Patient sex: F
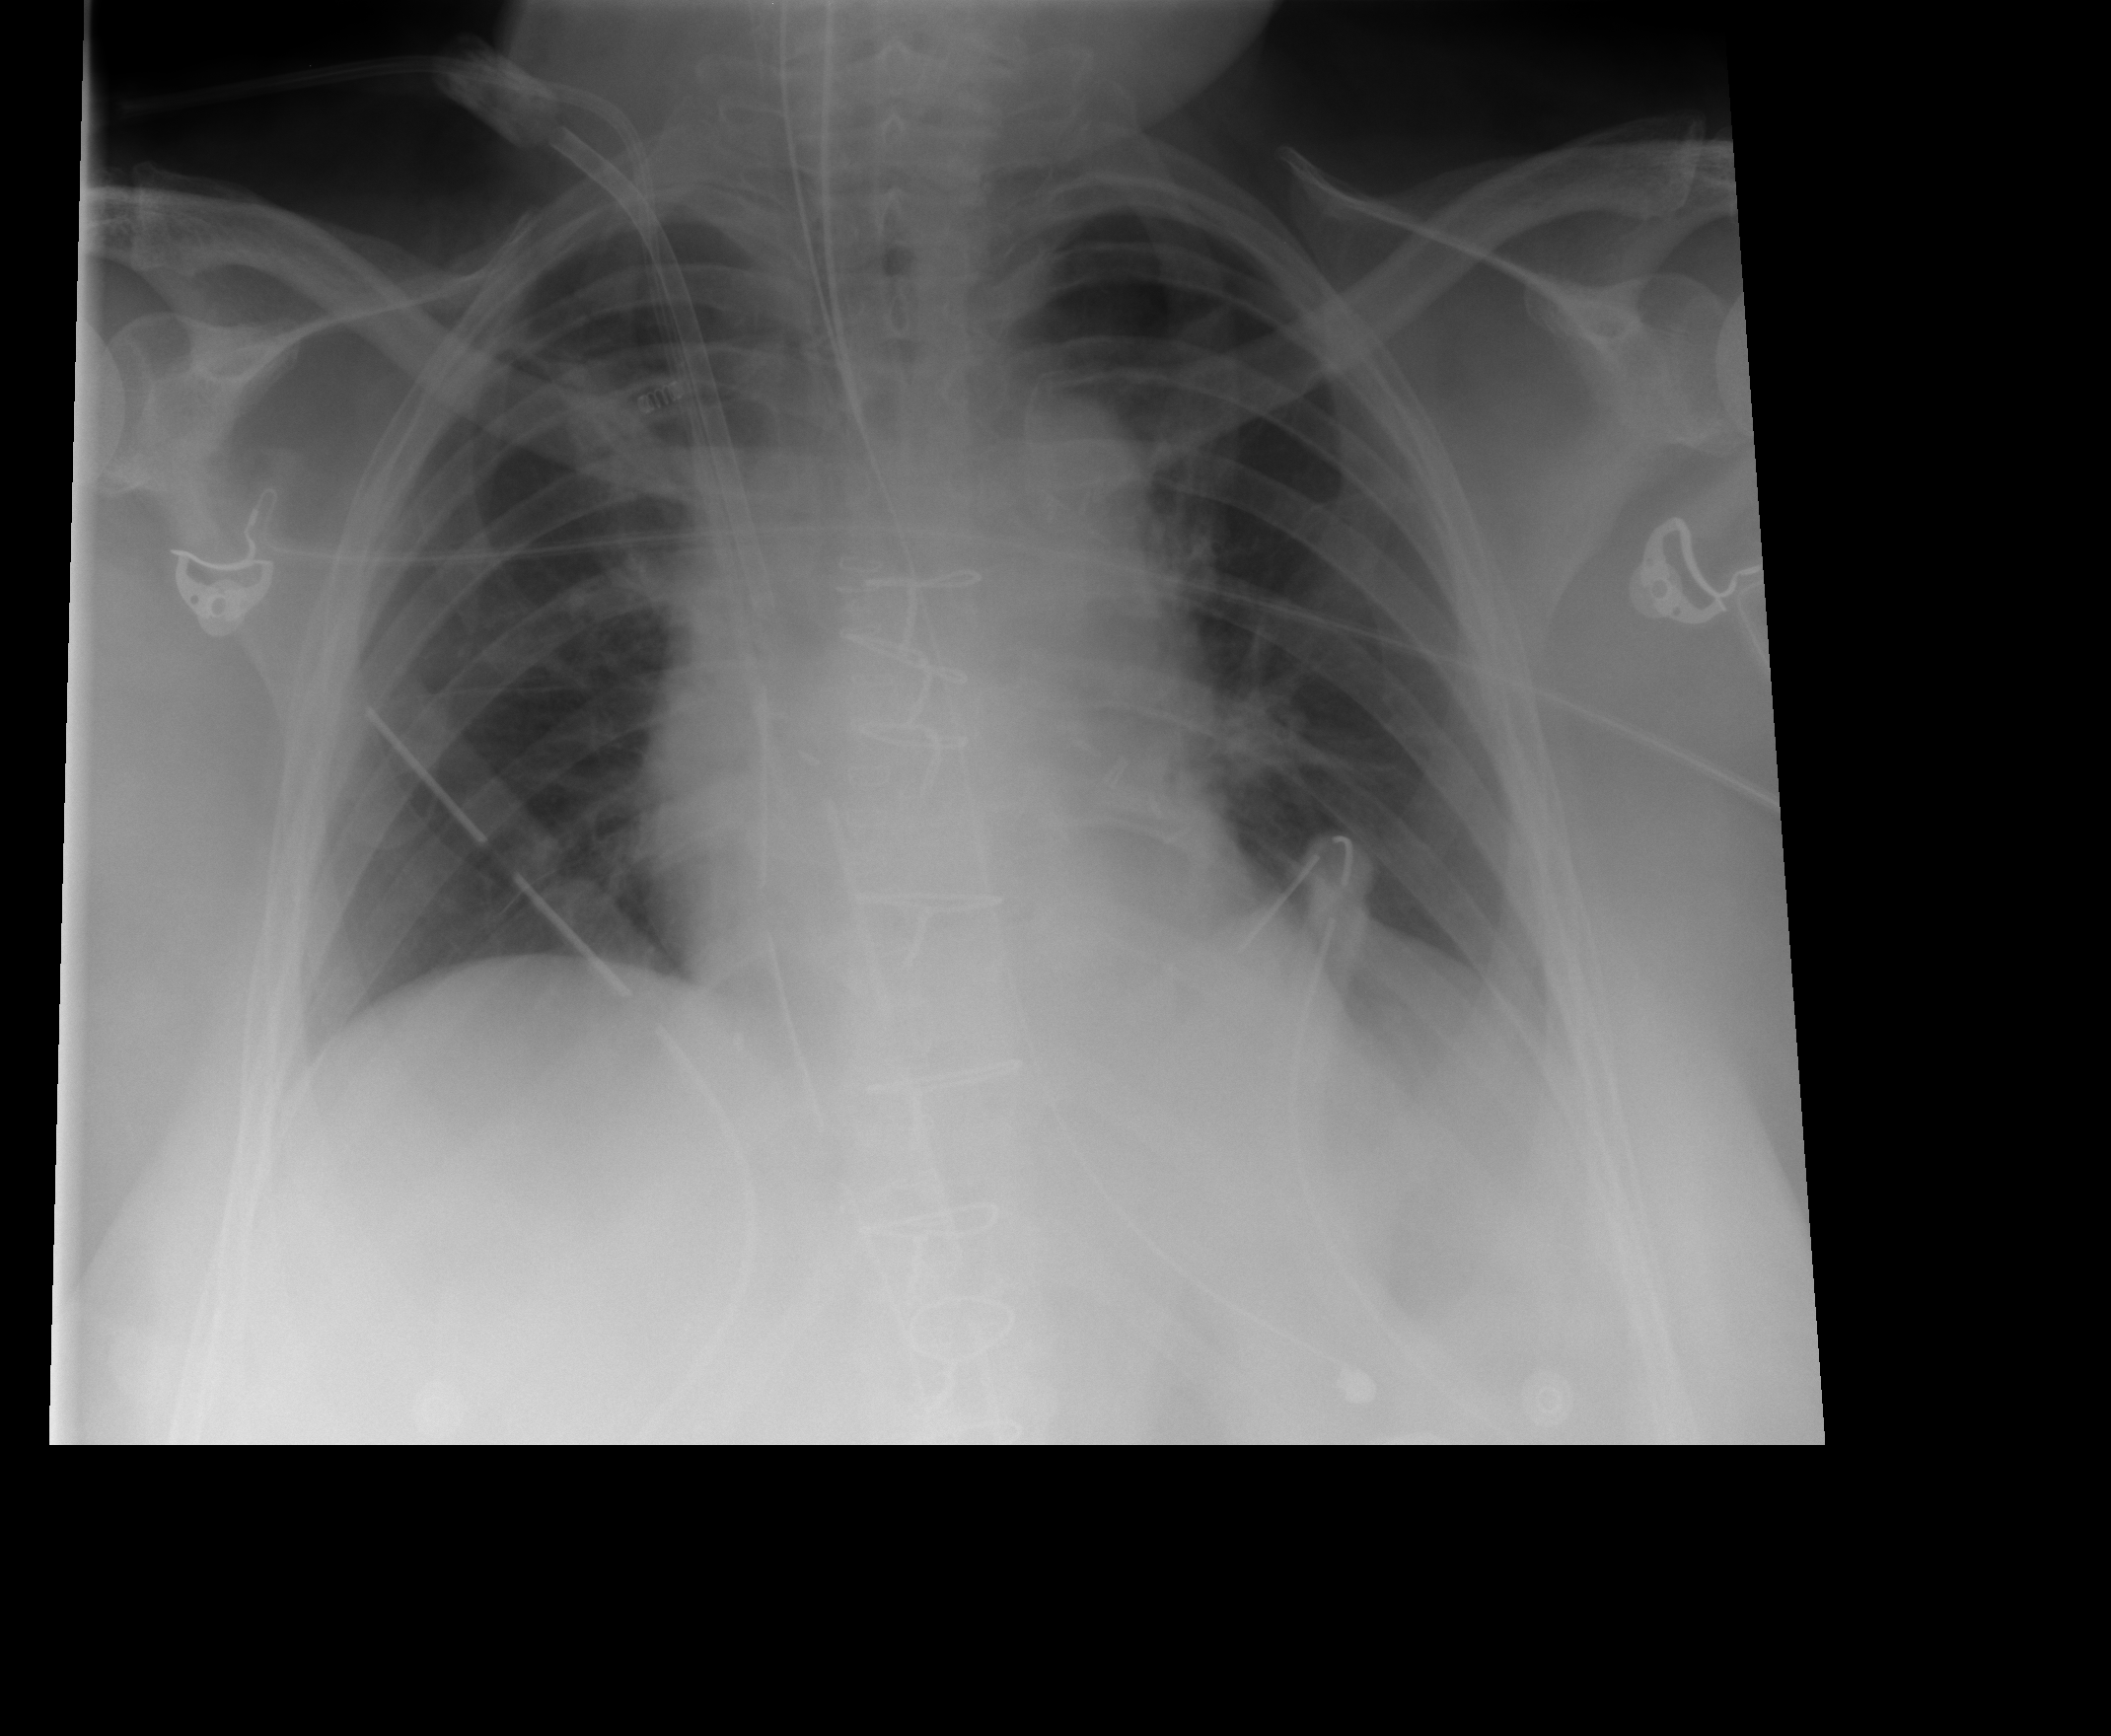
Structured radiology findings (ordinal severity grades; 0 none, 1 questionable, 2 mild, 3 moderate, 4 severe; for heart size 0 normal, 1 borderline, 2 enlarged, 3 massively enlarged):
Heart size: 0
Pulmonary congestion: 0
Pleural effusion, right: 0
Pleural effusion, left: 0
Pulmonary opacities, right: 0
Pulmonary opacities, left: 0
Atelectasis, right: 2
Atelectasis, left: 1